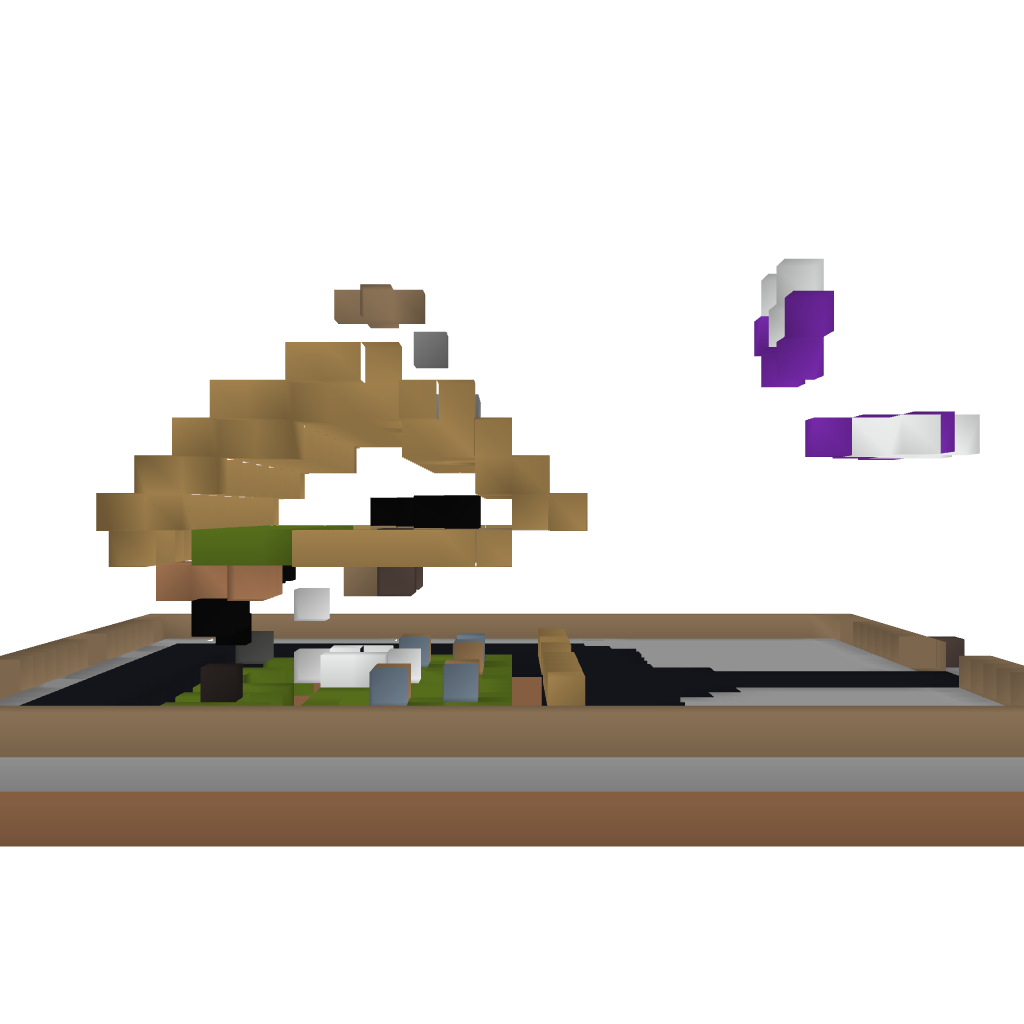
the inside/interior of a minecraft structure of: The Krusty Krab